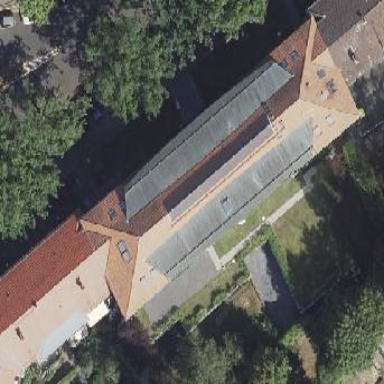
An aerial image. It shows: Office building with hipped roof.